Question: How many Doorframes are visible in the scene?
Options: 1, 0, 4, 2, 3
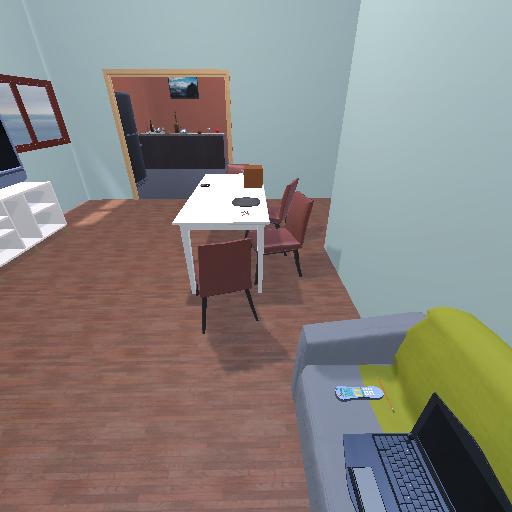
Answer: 1